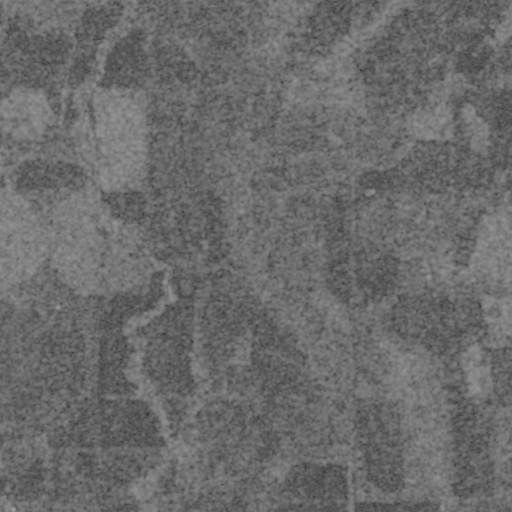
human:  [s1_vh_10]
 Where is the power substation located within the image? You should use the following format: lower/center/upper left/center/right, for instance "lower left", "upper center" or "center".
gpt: The power substation is located in the lower left of the image.
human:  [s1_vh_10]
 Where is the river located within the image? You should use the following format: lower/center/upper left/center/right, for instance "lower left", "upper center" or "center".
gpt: The river is located in the lower of the image.
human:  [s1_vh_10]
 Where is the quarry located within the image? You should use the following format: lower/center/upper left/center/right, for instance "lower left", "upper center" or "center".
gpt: There is no quarry in the image.

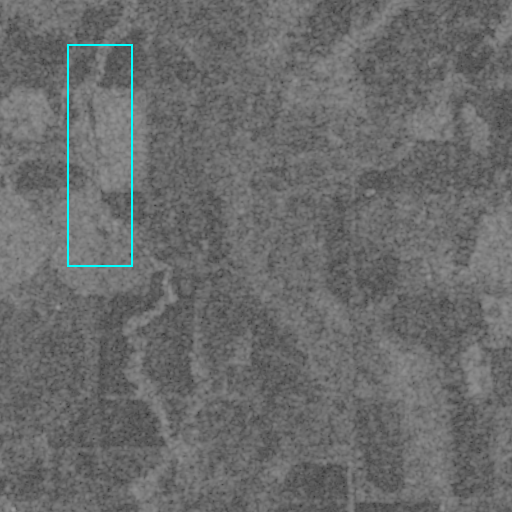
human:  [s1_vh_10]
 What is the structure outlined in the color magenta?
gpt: There is no magenta outline.
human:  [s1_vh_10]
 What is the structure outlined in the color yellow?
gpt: There is no structure outlined in yellow.